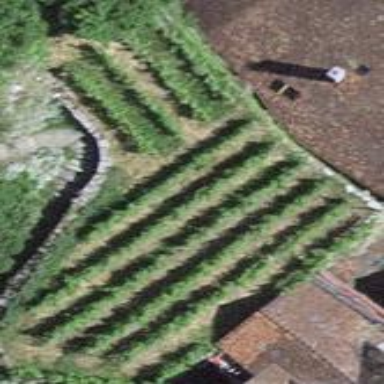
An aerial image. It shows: Beautiful vineyard in the countryside.